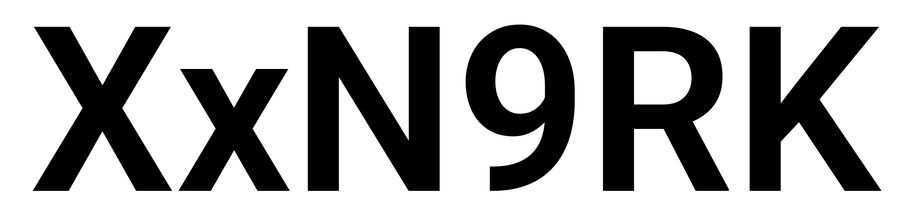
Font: Roboto_SemiBold